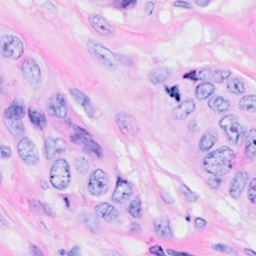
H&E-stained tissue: Breast